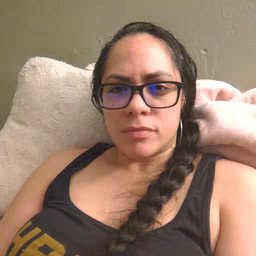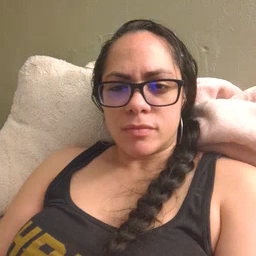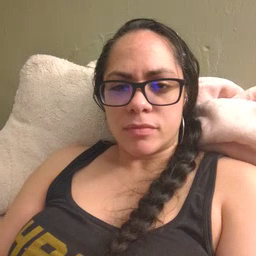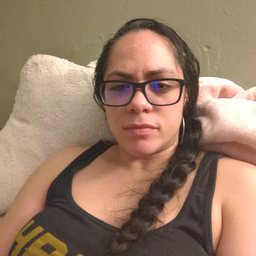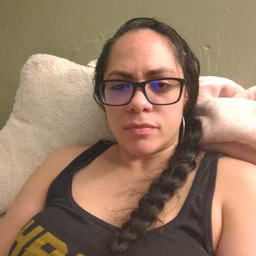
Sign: on